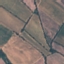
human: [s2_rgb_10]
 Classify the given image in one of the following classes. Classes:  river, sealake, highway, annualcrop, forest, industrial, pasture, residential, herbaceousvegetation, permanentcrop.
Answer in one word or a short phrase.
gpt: PermanentCrop